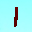
Label: 1